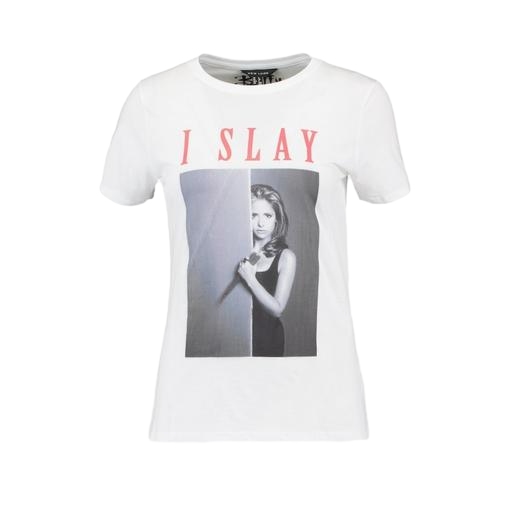
multicolor debbie harry t-shirt, white britney tee, white graphic t-shirt only macy, white background